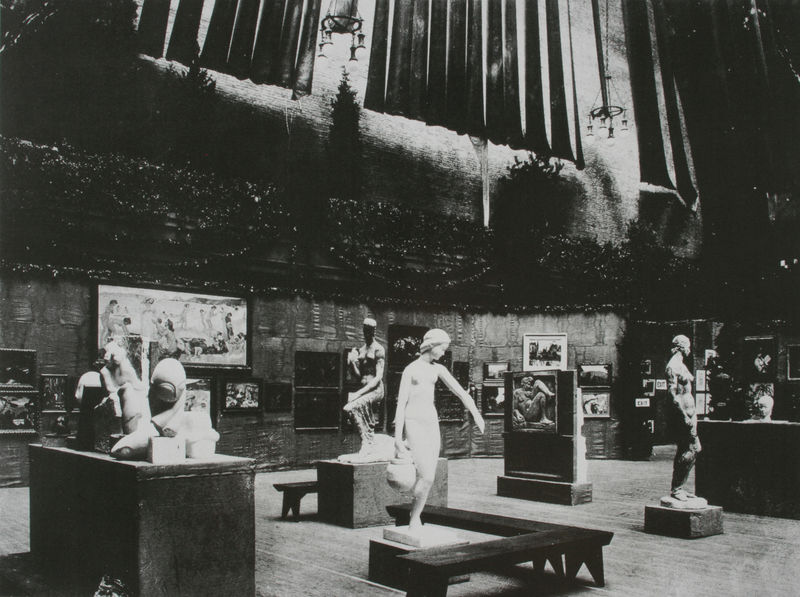
Titel: Armory Show, International Exhibition of Modern Art
Schlagwörter: mann, schatten, weiß, menschen, frau, grau, licht, schwarz, sockel, stein, girlande, skulptur, relief, bilder, moderne, bank, saal, figuren, leuchter, lehmbruck, halle, unscharf, foto, fotografie, photographie, schwarzweiß, kunst, bänke, girlanden, photo, studien, ausstellung, exposition, skulpturen, museum, weltausstellung, aufnahme